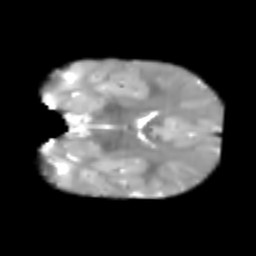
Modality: T2w
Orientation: coronal
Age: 7
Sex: male
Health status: healthy